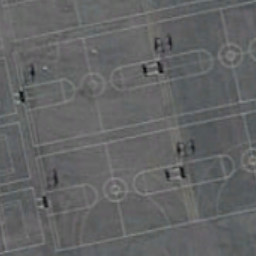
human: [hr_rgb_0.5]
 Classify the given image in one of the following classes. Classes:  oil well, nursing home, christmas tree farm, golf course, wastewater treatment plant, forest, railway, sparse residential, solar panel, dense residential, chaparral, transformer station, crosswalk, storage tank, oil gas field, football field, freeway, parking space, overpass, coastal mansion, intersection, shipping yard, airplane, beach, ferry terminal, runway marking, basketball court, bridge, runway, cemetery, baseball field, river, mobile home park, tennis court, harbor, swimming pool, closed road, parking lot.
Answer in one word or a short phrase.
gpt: basketball court